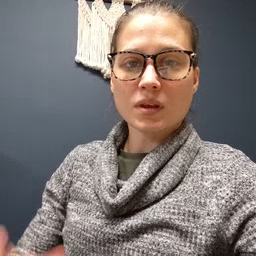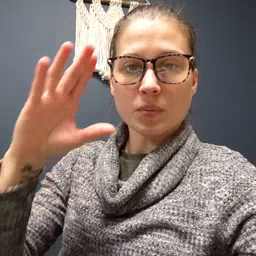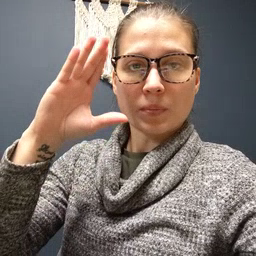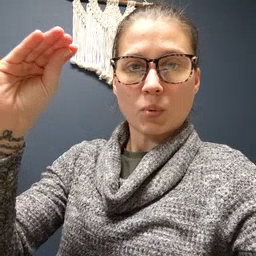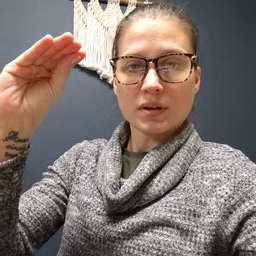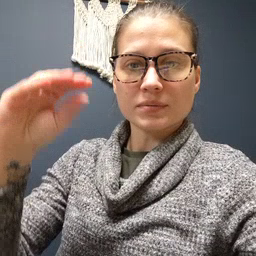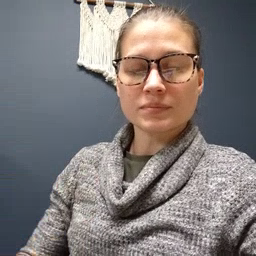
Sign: boy